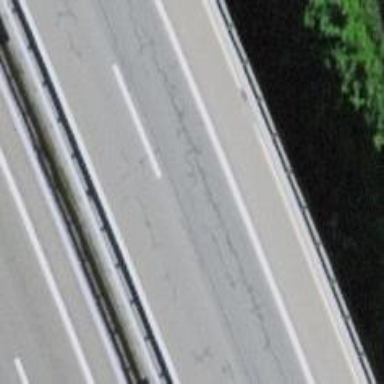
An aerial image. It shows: Motorway bridge with asphalt surface.